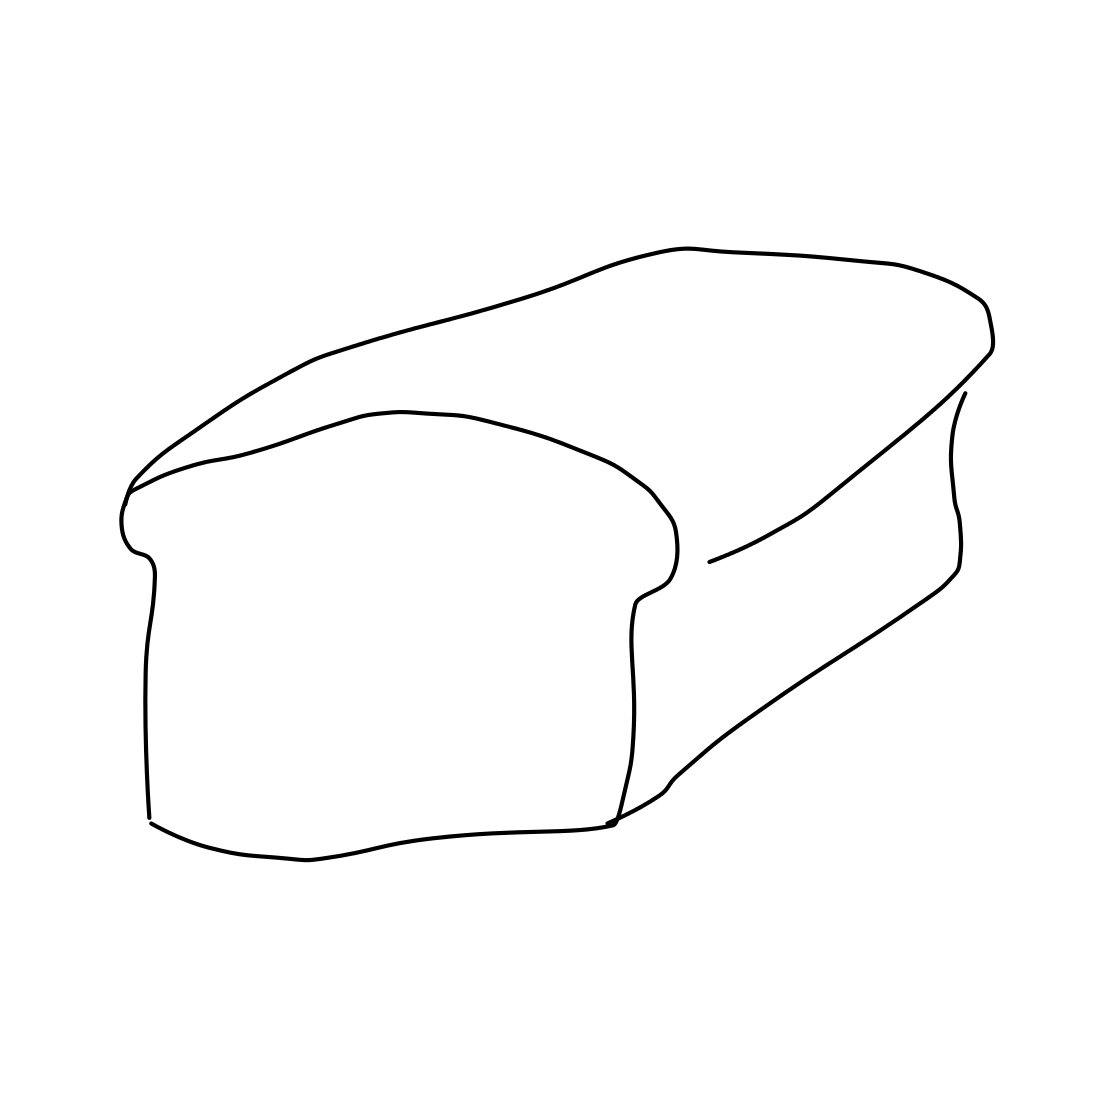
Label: bread